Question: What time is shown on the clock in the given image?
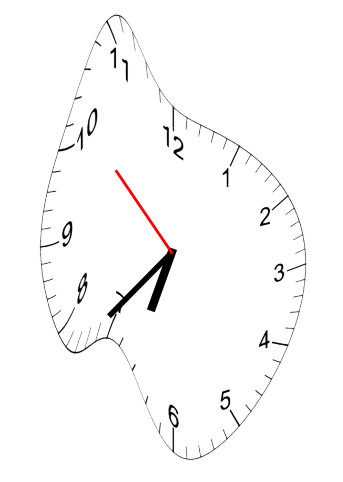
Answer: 06:36:52